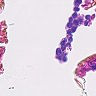
Metastatic tissue present: no